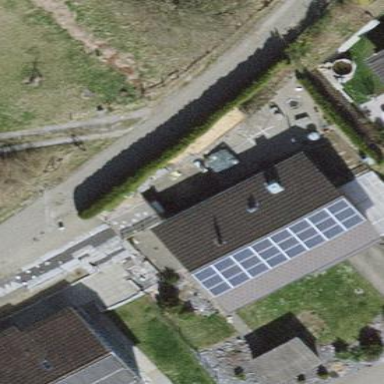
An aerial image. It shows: Building with tile roof.